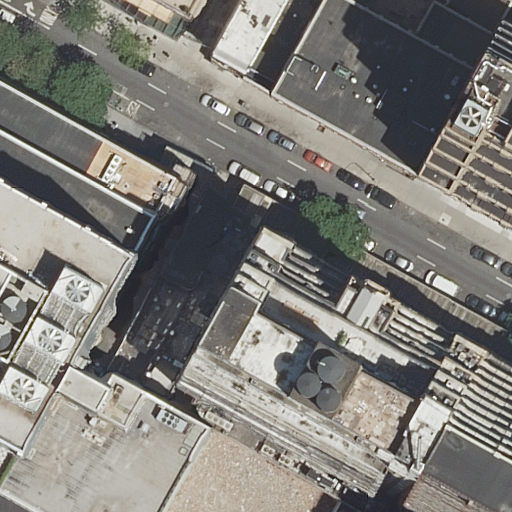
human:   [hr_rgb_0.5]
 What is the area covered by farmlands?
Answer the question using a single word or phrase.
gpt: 0m2

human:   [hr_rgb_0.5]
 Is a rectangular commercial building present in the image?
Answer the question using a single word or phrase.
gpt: no

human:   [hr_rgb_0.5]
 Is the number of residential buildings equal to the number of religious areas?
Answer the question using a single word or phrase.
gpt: no

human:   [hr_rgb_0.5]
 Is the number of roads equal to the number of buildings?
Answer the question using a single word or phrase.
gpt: no

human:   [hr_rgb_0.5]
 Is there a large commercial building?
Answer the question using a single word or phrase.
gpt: no

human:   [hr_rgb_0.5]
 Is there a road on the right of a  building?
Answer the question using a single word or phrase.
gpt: yes

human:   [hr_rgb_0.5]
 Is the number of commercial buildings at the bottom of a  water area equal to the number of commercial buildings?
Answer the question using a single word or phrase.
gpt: yes

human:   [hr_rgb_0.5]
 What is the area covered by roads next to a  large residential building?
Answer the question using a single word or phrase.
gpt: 0m2

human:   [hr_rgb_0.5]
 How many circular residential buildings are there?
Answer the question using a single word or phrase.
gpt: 0

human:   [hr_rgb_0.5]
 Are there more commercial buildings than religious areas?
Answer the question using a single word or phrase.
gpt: no

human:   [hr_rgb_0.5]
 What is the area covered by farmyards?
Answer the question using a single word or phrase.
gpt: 0m2

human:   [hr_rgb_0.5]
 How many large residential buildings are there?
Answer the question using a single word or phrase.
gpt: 4

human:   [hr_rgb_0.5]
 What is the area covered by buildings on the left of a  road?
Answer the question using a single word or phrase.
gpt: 3964m2

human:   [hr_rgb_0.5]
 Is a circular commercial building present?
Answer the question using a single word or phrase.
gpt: no

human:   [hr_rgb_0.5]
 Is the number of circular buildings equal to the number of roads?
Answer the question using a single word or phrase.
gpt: no

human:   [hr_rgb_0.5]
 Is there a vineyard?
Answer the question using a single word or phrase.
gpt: no

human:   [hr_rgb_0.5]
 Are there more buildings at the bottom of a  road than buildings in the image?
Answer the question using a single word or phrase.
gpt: no

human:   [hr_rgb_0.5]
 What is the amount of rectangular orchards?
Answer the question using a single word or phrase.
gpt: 0

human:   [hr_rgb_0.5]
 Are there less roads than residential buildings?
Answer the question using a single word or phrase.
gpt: yes

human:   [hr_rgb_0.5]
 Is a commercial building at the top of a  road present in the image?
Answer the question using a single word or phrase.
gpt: no

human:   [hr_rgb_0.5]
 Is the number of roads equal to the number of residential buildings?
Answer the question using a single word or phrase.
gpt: no

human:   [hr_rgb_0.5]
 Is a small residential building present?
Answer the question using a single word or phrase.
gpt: yes

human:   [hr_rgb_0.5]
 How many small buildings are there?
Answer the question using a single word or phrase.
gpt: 3

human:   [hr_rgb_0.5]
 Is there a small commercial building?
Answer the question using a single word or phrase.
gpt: no

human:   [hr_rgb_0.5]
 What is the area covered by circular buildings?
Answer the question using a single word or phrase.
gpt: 0m2

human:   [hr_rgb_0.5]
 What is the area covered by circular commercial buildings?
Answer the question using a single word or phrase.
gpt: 0m2

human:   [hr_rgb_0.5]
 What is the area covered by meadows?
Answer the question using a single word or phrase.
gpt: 0m2

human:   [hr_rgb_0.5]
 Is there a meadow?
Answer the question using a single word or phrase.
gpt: no

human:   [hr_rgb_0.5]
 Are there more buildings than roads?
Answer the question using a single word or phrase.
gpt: yes

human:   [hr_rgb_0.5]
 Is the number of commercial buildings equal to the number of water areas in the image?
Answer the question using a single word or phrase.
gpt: yes

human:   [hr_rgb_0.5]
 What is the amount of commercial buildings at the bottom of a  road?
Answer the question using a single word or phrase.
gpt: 0

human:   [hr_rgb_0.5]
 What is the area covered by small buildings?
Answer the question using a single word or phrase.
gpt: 24m2

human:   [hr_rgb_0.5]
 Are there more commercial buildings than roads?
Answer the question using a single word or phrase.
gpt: no

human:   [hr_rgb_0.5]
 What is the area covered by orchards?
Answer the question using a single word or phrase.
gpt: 0m2

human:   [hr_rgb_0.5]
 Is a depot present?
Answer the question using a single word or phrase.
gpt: no

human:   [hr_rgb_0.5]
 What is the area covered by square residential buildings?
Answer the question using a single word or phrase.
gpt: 0m2